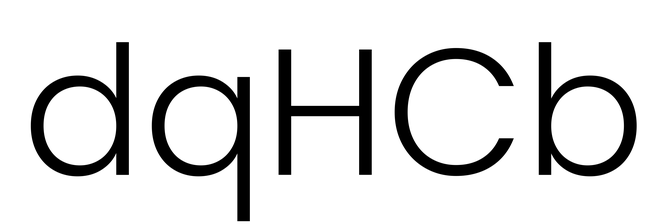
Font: Poppins-Light